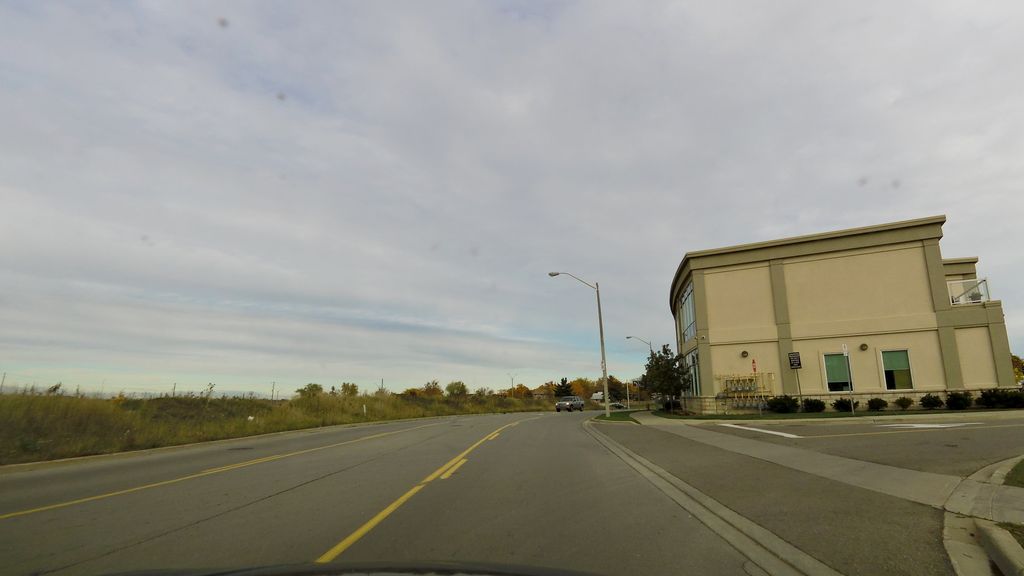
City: hamilton